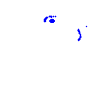
Particle: kaon